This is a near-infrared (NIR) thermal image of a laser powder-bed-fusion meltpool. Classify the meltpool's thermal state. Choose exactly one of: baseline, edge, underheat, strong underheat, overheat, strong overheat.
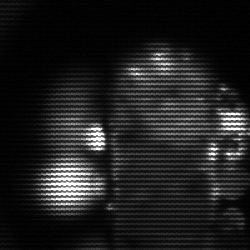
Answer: strong underheat